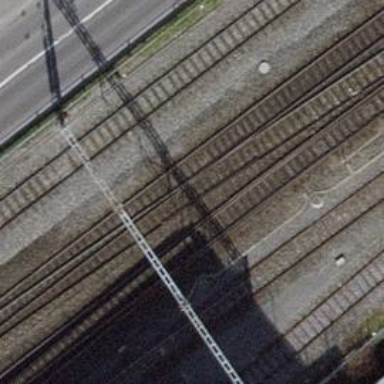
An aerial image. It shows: Single railway track with electrification through contact line.